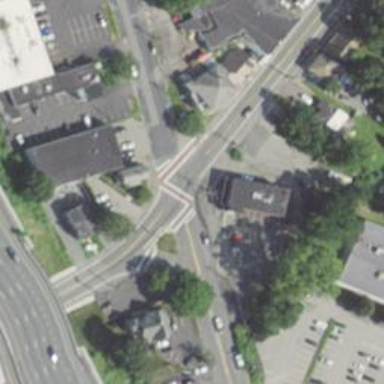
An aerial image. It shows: Road with stop sign.